Question: How can we add a striped line to an Excel chart using C#?

I am able to create the chart using c# but I didn't get any clue how to add a striped line.
Please make some suggestions.
Thanks
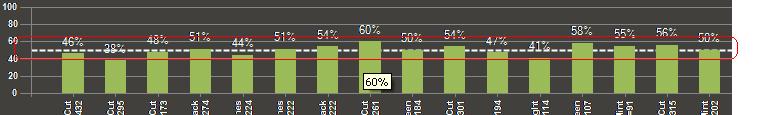
Answer: Try this:
'''
- add a data series with a steady value ( of 50 in your case )
- move the new data series to the secondary Y axis
- synchronize the maximum for both Y axes
- set Chart Type for the new data series to Line
- set the Line Style for the new data series to a dash type
'''
I know this is not C#, but it is C# as much as you question is :)
When I have things like this, what I'm usually doing is I "manually" do all I have to do in Excel recording a macro with all the stuff. Then I just analyze the macro. You will find a lot of useful information there.
Good luck!